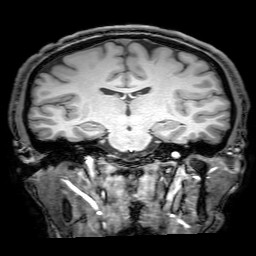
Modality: T1w
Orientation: sagittal